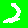
Digit: 2